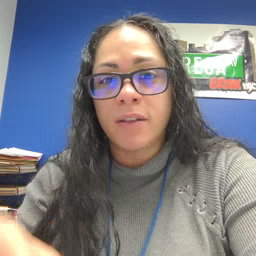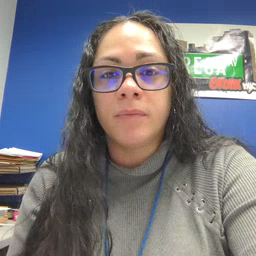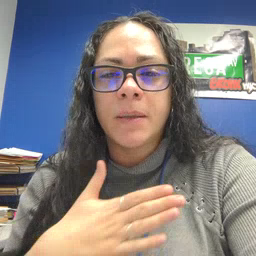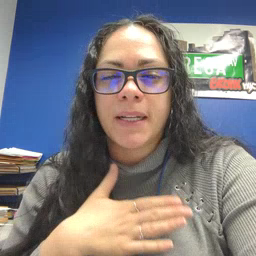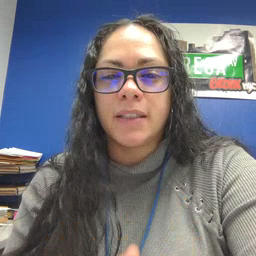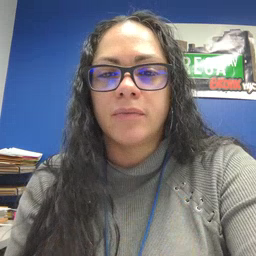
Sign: please